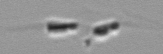
Label: Dinobryon